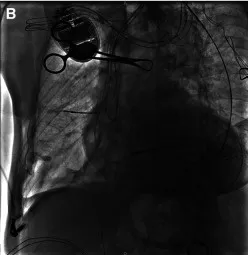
A new passive fixation lead was implanted in proximal RAA in the LAO view (B).
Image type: radiology (x_ray)